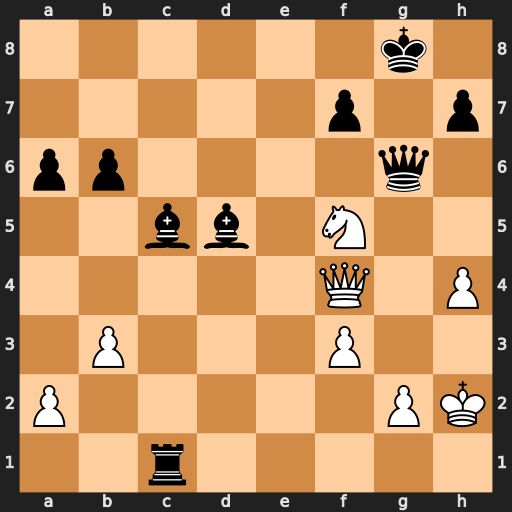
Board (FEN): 6k1/5p1p/pp4q1/2bb1N2/5Q1P/1P3P2/P5PK/2r5
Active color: w
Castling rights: -
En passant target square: -
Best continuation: Qb8+ Bf8 Ne7+ Kg7 Nxg6